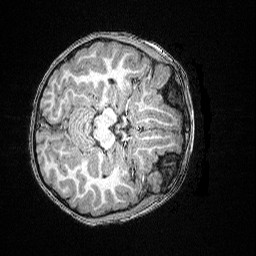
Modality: T1w
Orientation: axial
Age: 73
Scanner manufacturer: siemens
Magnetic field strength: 3 T
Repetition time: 2.5 s
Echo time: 0.00347 s